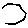
Label: hexagon